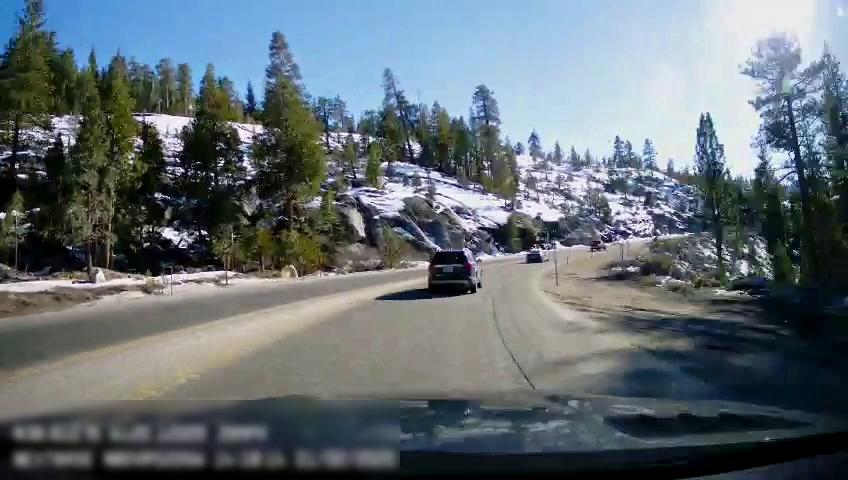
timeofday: Day
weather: Sunny
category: Drivable Space
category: Vehicles | SUV
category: Vehicles | Car
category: Vehicles | Truck